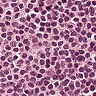
Metastatic tissue present: no